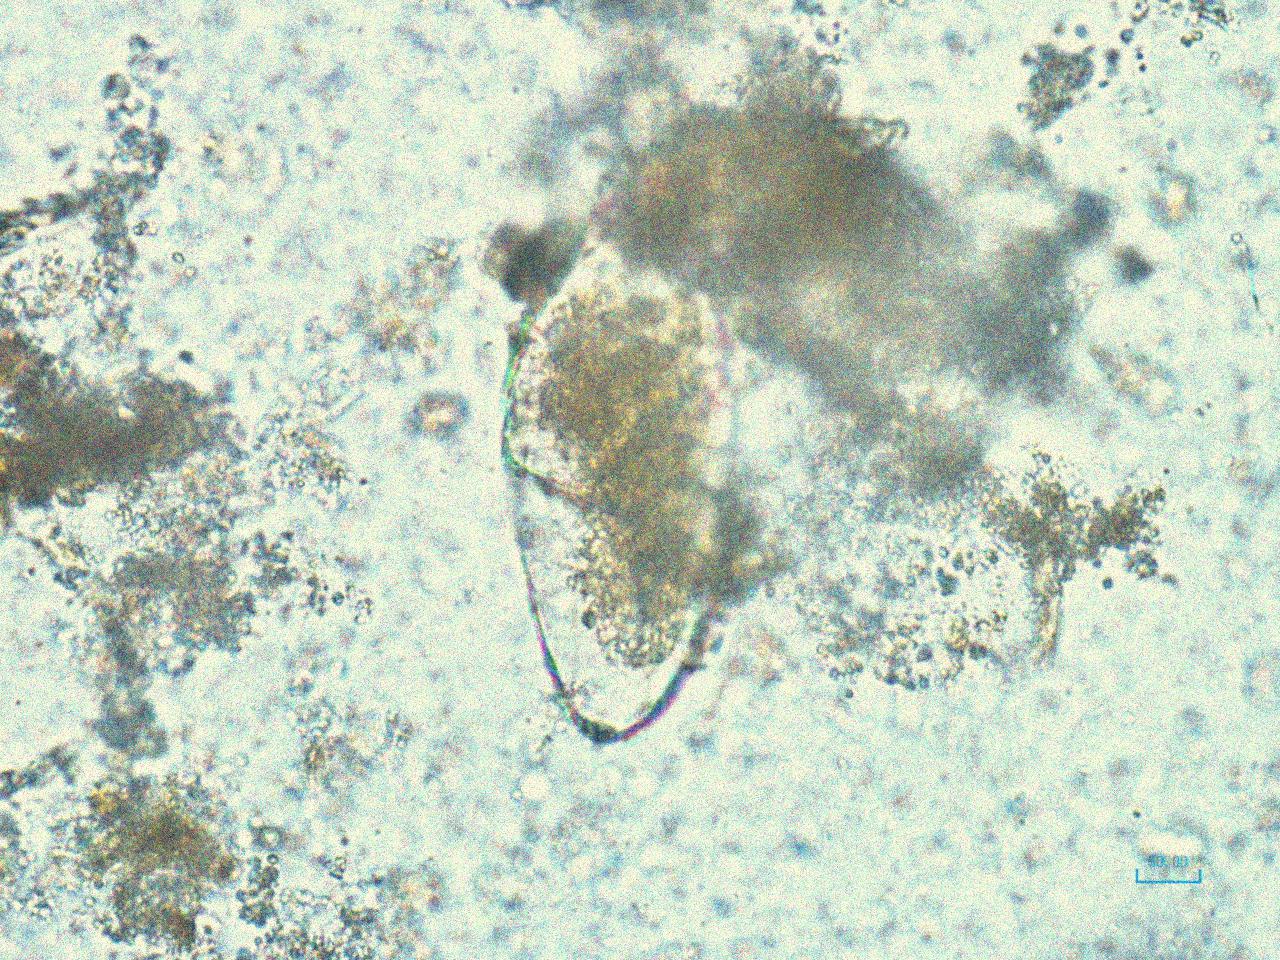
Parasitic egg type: Fasciolopsis buski